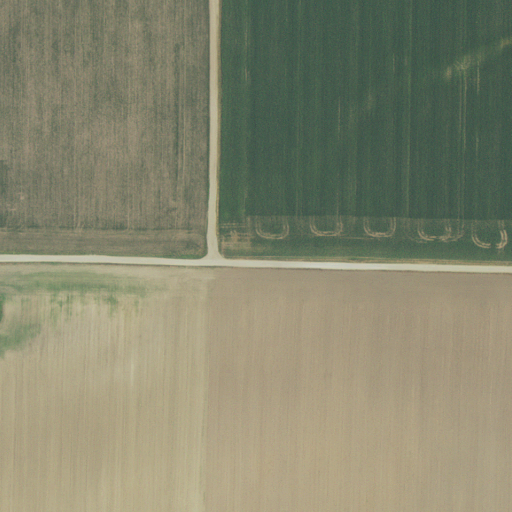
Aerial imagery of depression(s) in Indiana named Long Bed containing cultivated crops, open development, low intensity development, and medium intensity development